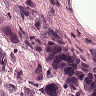
Metastatic tissue present: yes